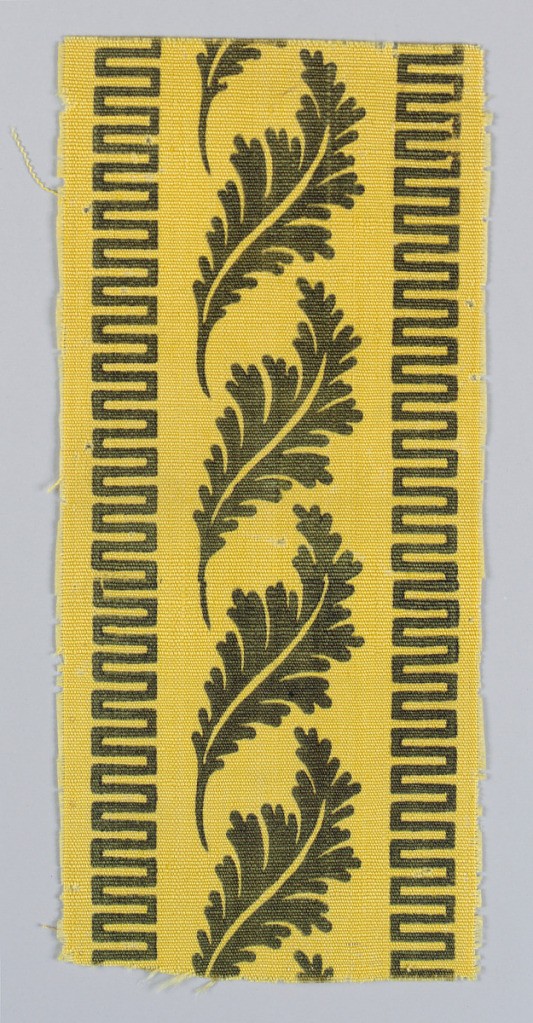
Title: Textile
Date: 1870–80
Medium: wool Technique: printed on plain weave
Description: Border fragment of black acanthus leaves with bands of geometric fretwork on a yellow ground.